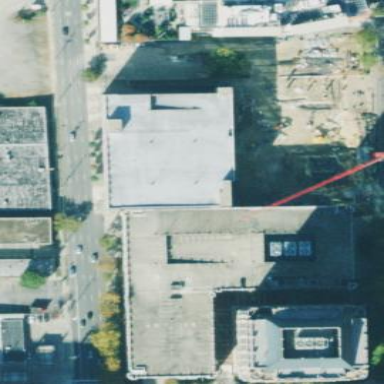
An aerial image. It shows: Commercial building.